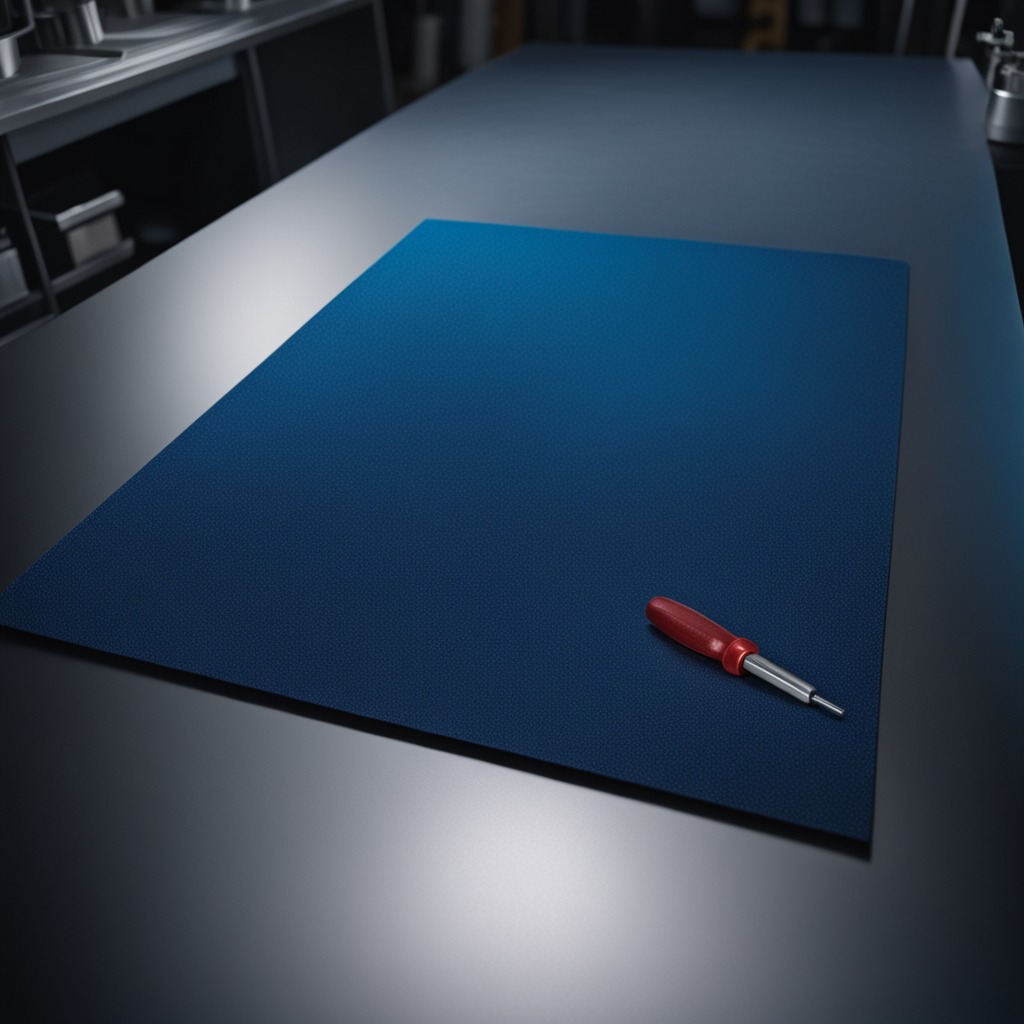
A screwdriver lying on a clean granite tabletop covered with a blue rubber mat inside a workshop at night dim ambient light soft shadows worn but beneath the mat